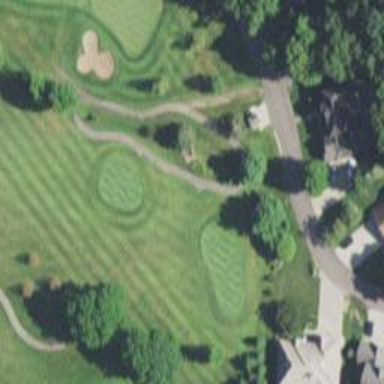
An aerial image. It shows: Pathway for golfing.